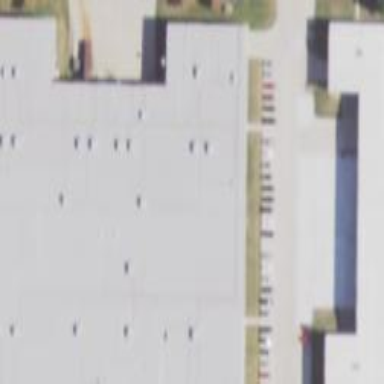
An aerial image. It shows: Commercial building.